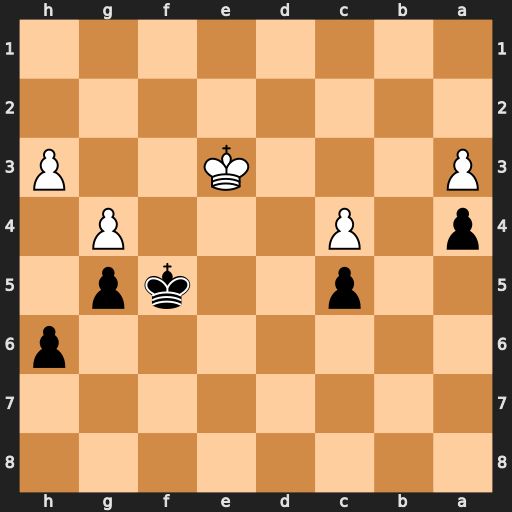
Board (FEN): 8/8/7p/2p2kp1/p1P3P1/P3K2P/8/8
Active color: b
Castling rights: -
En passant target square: -
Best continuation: Ke5 Kd3 Kf4